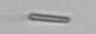
Label: fiber